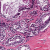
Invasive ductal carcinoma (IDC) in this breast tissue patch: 0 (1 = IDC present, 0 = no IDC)